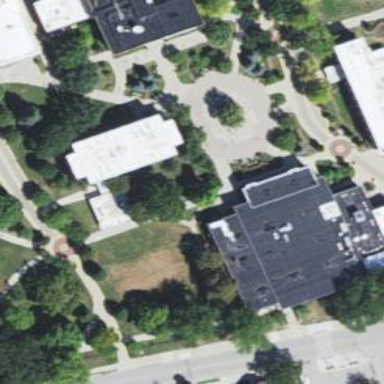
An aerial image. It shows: University building.